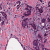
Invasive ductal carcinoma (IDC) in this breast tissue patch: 1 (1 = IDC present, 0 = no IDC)